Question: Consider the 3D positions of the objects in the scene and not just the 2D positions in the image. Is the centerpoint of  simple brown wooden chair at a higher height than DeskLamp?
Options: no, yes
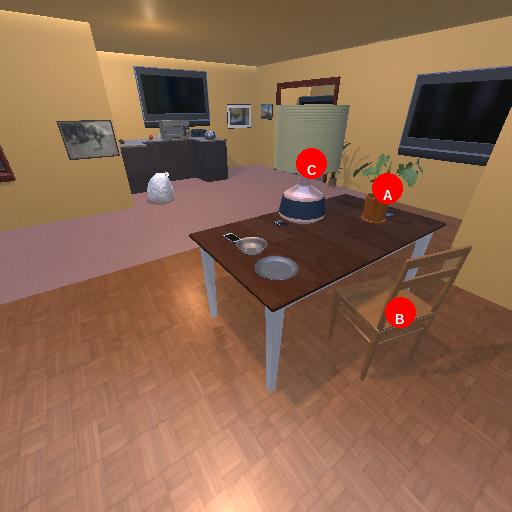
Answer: no